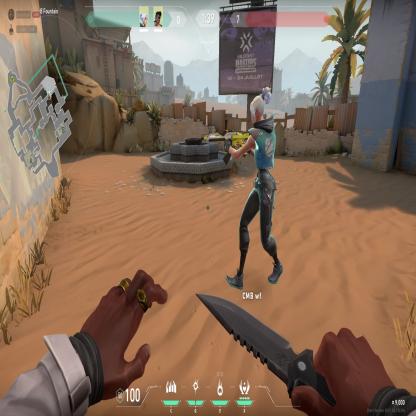
Label: teammate